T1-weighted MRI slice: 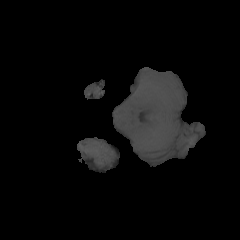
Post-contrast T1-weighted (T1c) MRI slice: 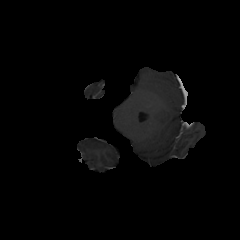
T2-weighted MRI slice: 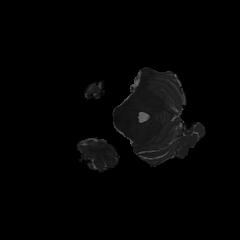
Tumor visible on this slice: no